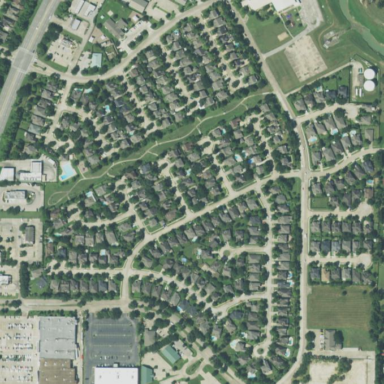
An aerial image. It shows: Residential neighbourhood.